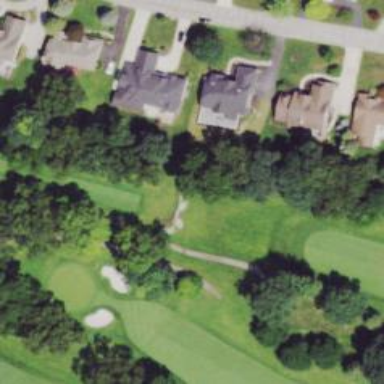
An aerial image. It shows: Pathway for golfing.